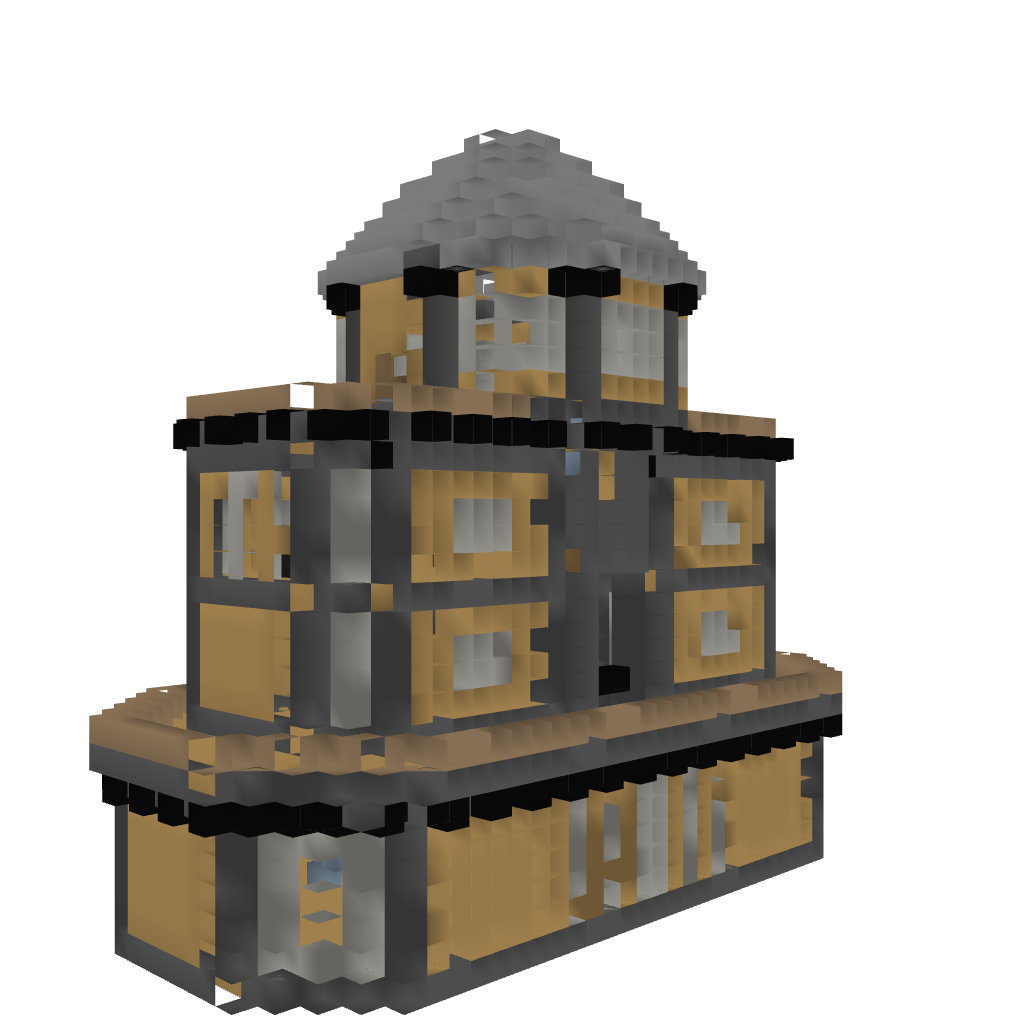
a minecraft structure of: Small Mansion